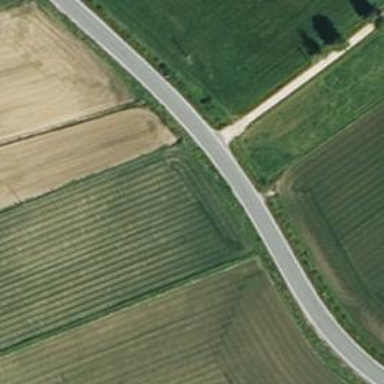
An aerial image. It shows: Tertiary road.